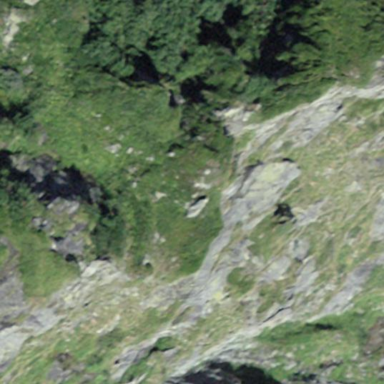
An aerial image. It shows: Landscape of bare rock.